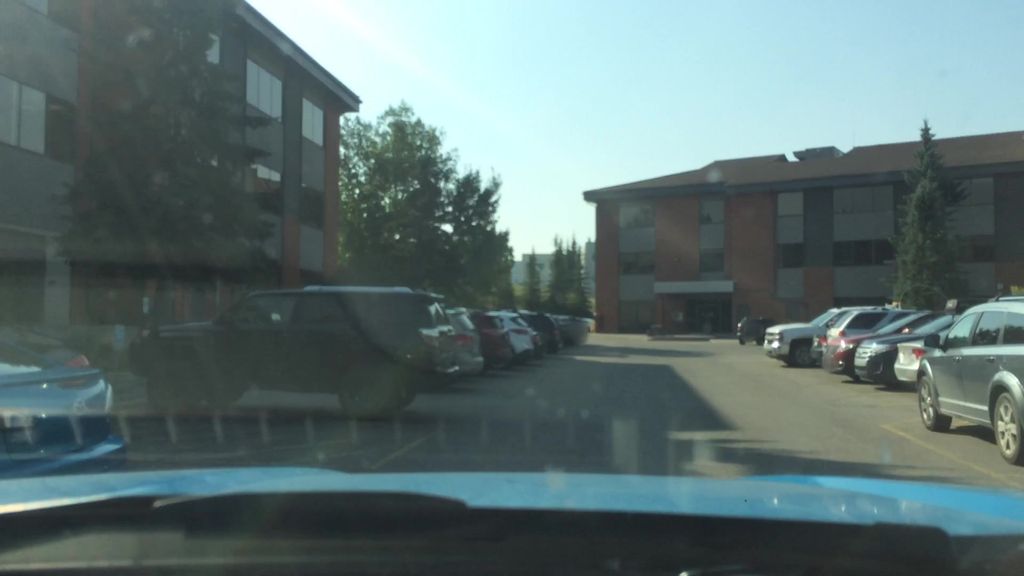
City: calgary